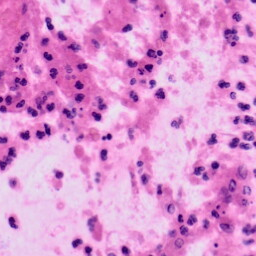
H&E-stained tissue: Colon